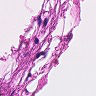
Metastatic tissue present: no